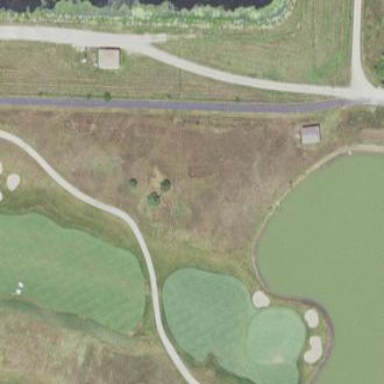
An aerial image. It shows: Area of rough grass used for golf.